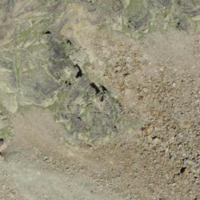
EUNIS habitat code: 48
Species observed at this site:
Nucifraga caryocatactes